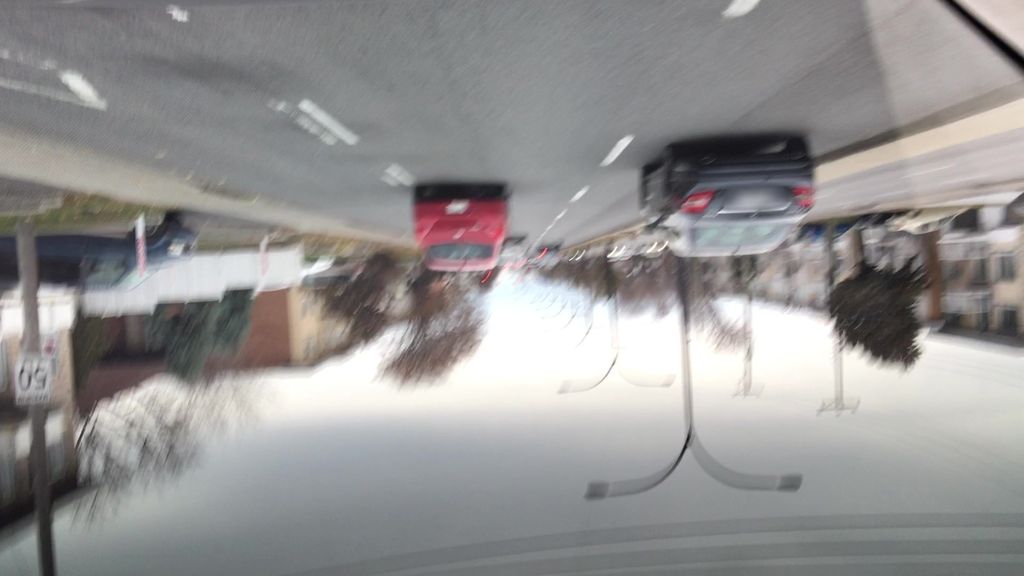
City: montreal